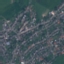
Land use / land cover class: Residential